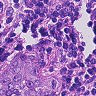
Metastatic tissue present: yes